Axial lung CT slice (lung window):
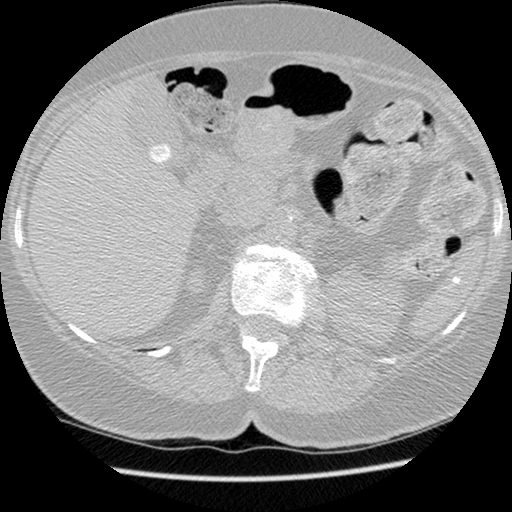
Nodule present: no